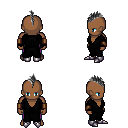
a pixel art fantasy rpg character, male body template, human, dark skin, gray robe, magenta pants, gray mohawk hairstyle, leather bracers, metal boots, four views (front, back, left, right), 2x2 character sprite sheet, small pixel art, hard edges, no anti-aliasing